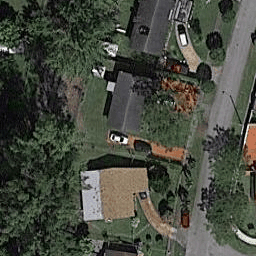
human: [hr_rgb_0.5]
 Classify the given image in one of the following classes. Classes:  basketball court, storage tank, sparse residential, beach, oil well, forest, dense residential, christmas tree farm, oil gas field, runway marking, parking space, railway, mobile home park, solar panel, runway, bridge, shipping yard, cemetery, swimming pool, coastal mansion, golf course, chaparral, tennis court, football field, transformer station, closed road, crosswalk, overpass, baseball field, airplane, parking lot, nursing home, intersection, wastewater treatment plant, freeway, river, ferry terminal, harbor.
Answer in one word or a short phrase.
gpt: sparse residential